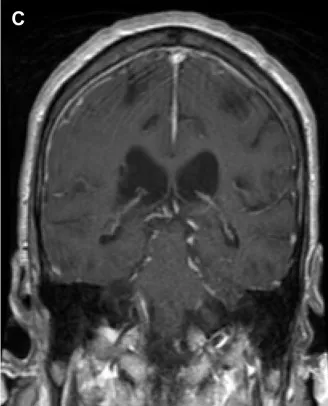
Brain magnetic resonance imaging (MRI):Rheumatoid meningitis. (C) Coronal T1-weighted sequence post-gadolinium shows longitudinal right frontal leptomeningeal and faint left leptomeningeal contrast enhancement.
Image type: radiology (mri)